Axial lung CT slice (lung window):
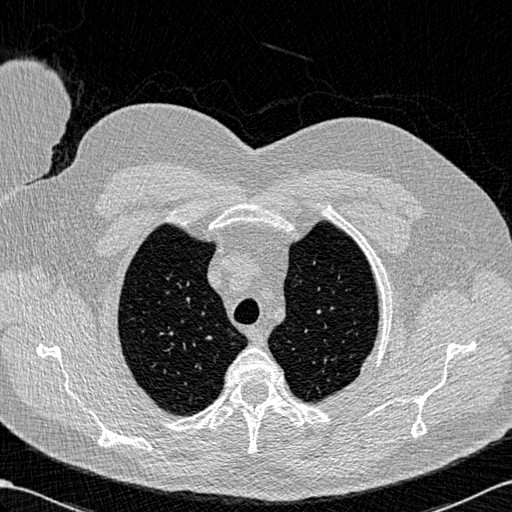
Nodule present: no